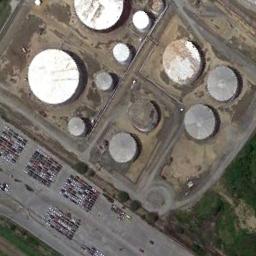
Label: storage tanks